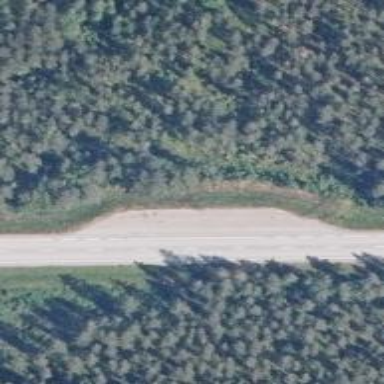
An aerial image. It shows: Rest area on the road.